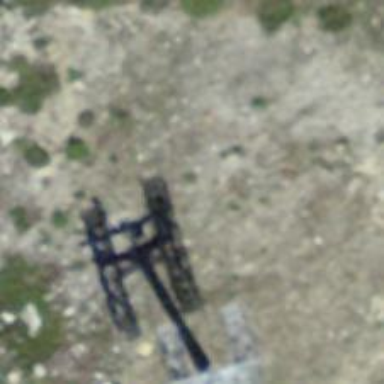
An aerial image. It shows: Pylon for aerialway.